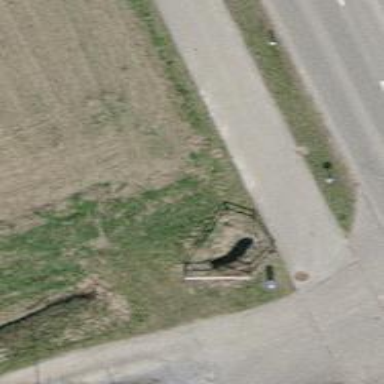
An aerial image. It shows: Culvert tunnel.